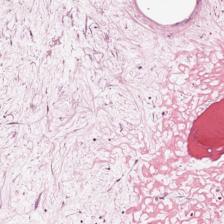
Label: Non-Viable-Tumor